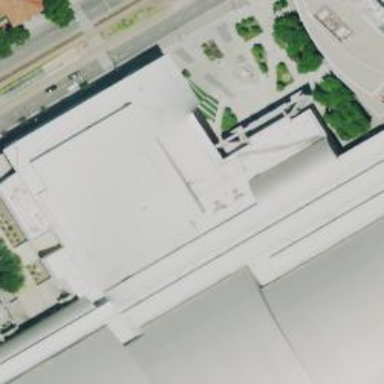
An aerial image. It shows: Part of building with flat white roof.